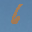
Label: 6